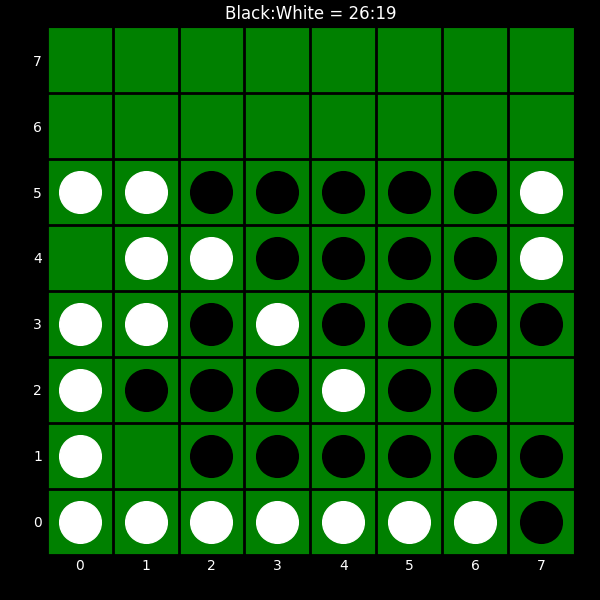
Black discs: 26
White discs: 19